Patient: sex F, age 34
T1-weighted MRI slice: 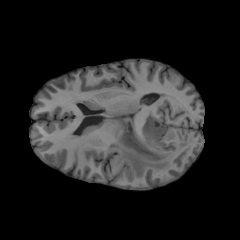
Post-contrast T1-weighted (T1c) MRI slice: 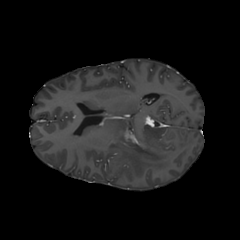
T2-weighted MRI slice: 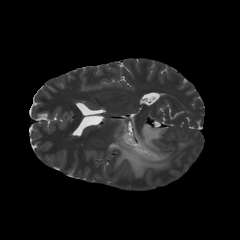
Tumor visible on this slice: yes
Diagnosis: Astrocytoma, IDH-mutant
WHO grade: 3